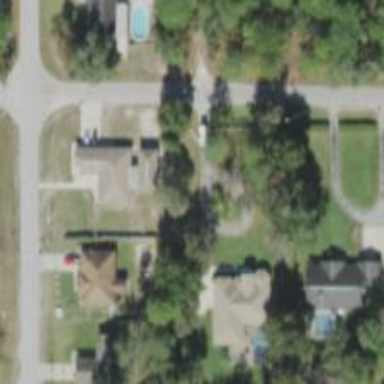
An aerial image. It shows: Driveway.